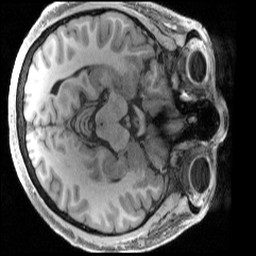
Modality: T1w
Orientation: axial
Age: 21
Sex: male
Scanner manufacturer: siemens
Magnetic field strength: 3 T
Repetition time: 2.4 s
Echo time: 0.00231 s